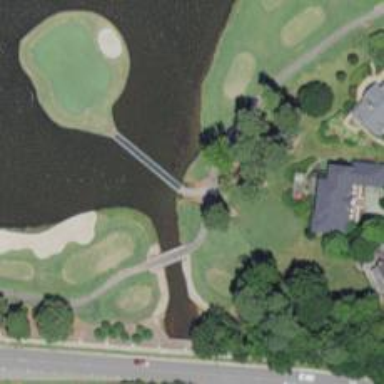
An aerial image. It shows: Path for both roads and golfers.